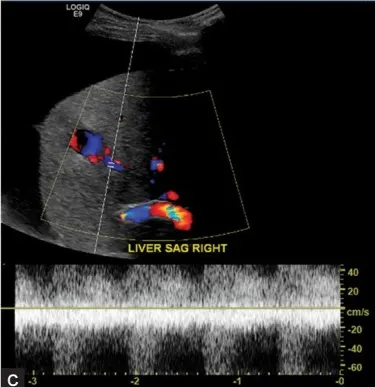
(c) Sagittal color Doppler image of the right hepatic lobe lesion demonstrates a high-velocity low-resistance spectral waveform in the neck of the lesion.
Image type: radiology (ultrasound)